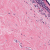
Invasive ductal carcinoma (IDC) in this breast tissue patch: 0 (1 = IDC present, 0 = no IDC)